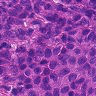
Metastatic tissue present: yes